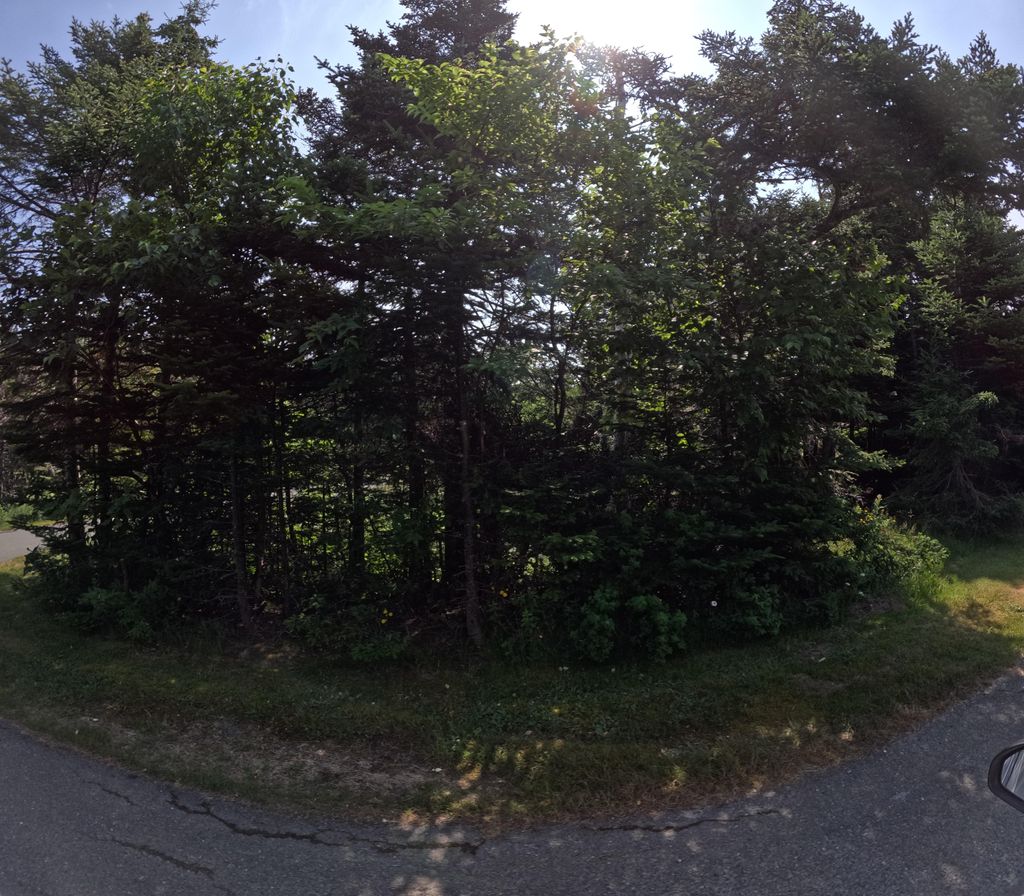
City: st_johns